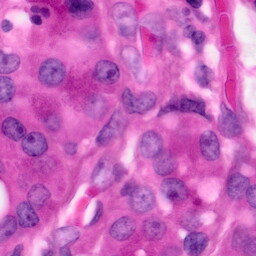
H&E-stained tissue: Pancreatic